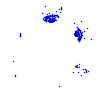
Particle: kaon